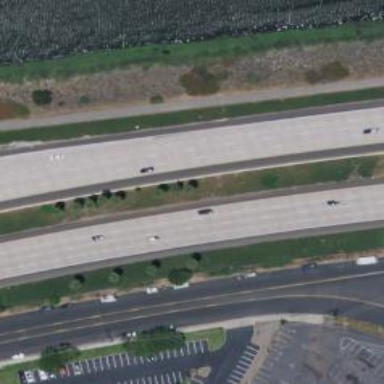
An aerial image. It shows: Motorway.